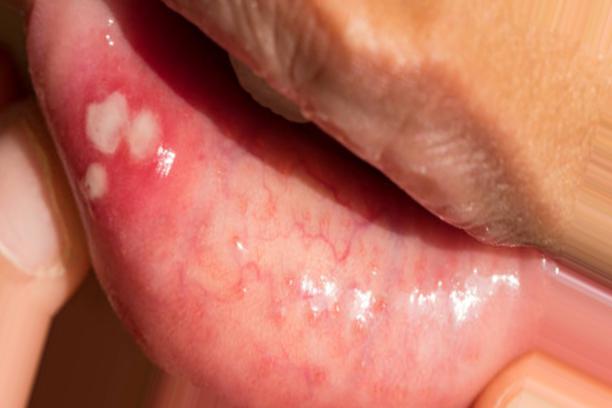
Condition: Mouth Ulcer